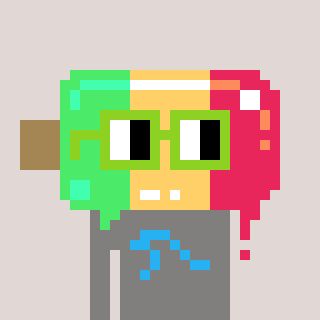
a pixel art character with square light green glasses, a icepop-shaped head and a bluegrey-colored body on a warm background